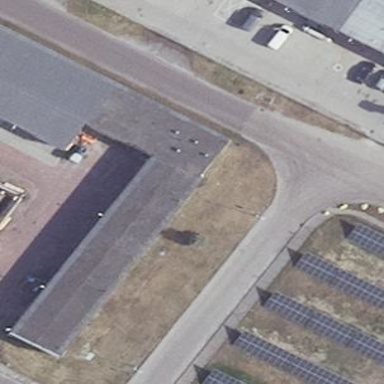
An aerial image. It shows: Garage.